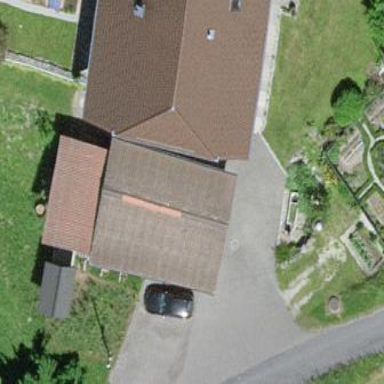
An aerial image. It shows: Shed building.